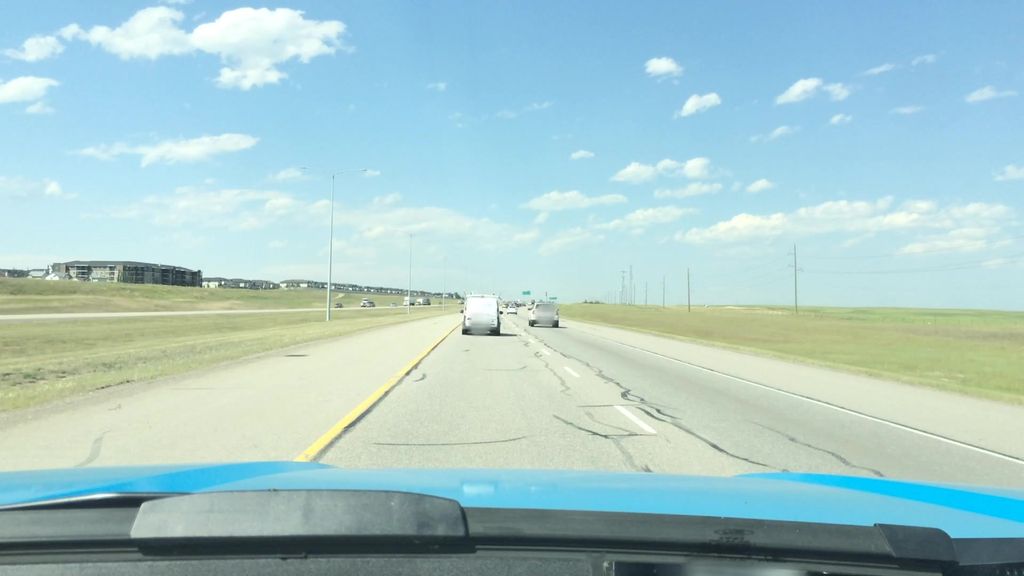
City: calgary